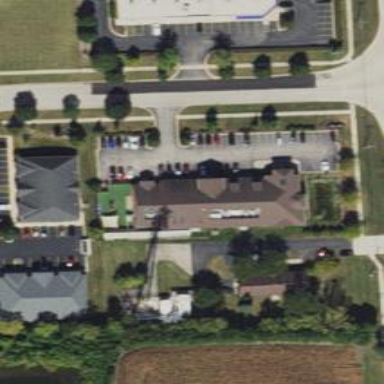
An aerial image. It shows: Veterinary facility.